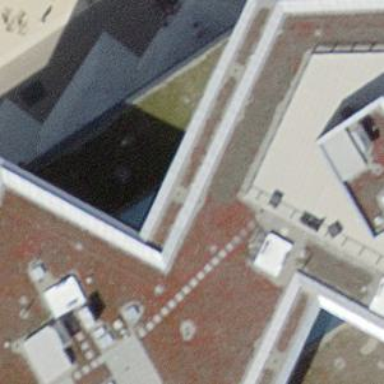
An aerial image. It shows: Library.